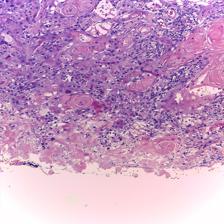
Diagnosis: OSCC